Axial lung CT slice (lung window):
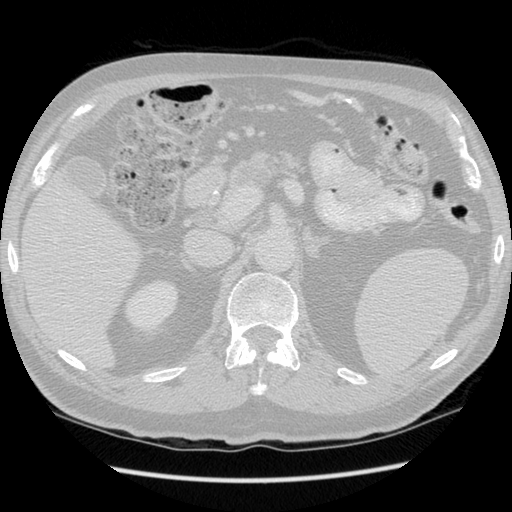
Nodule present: no